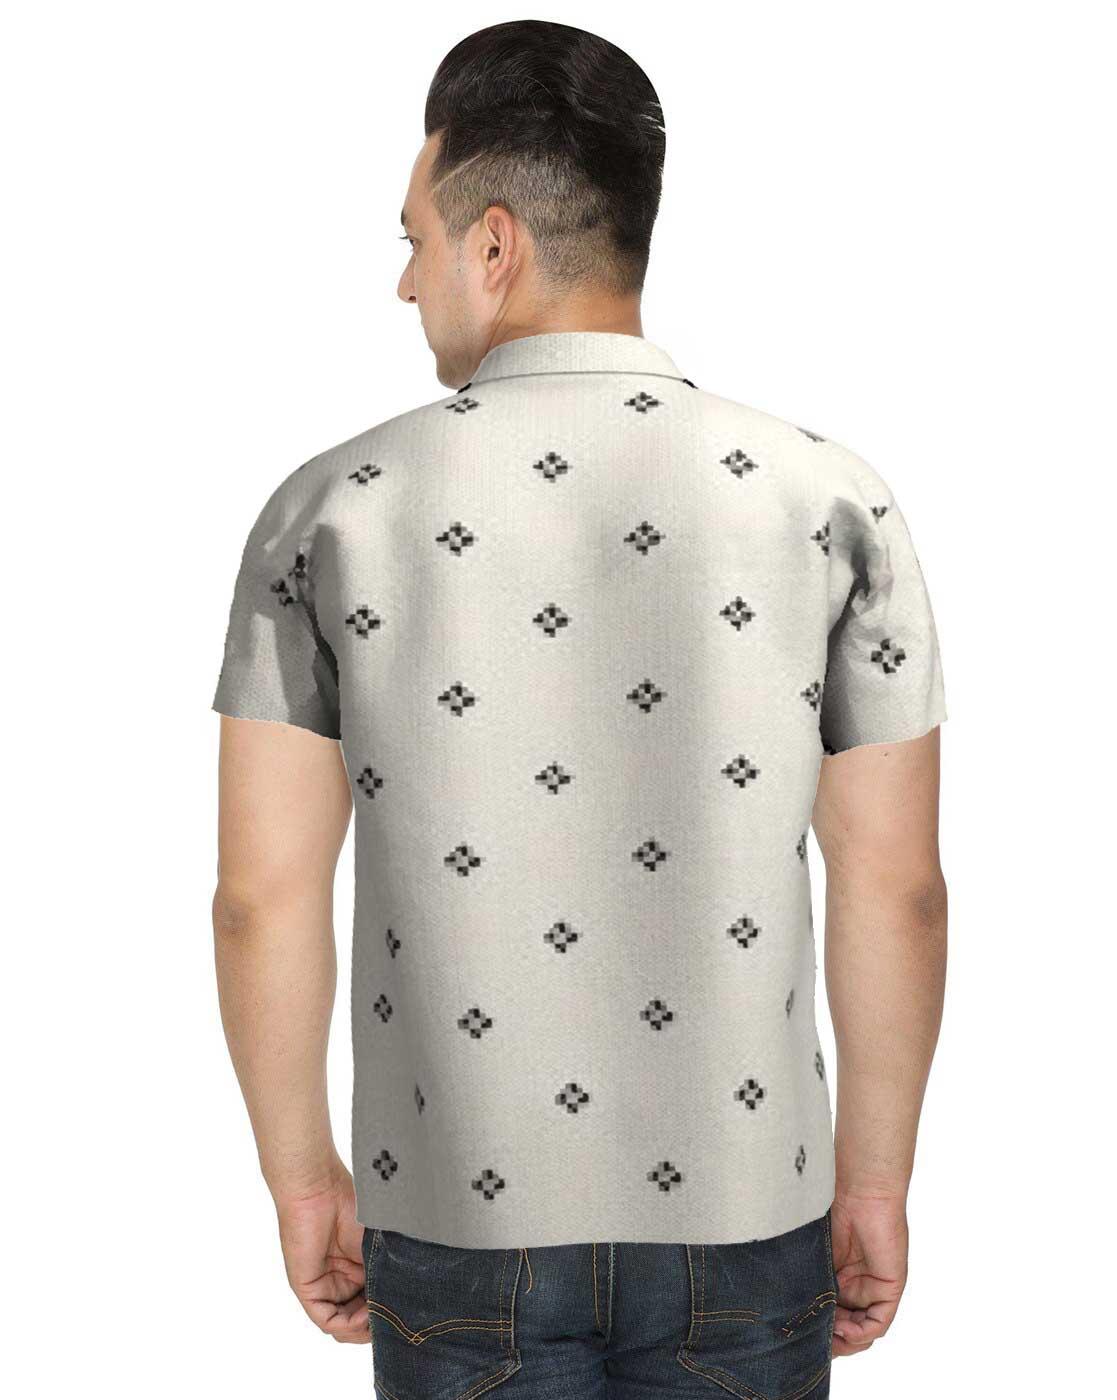
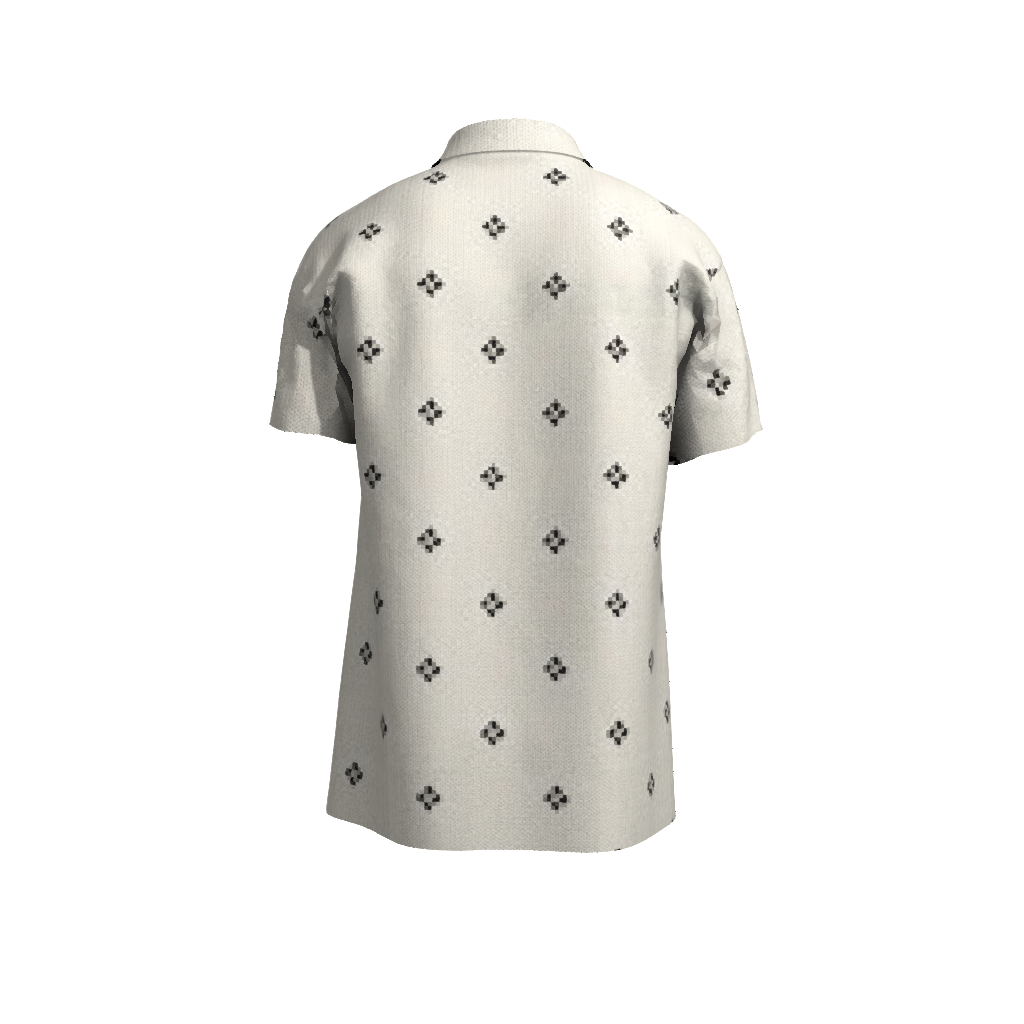
Clothing description: grey black kapoor print button up tee